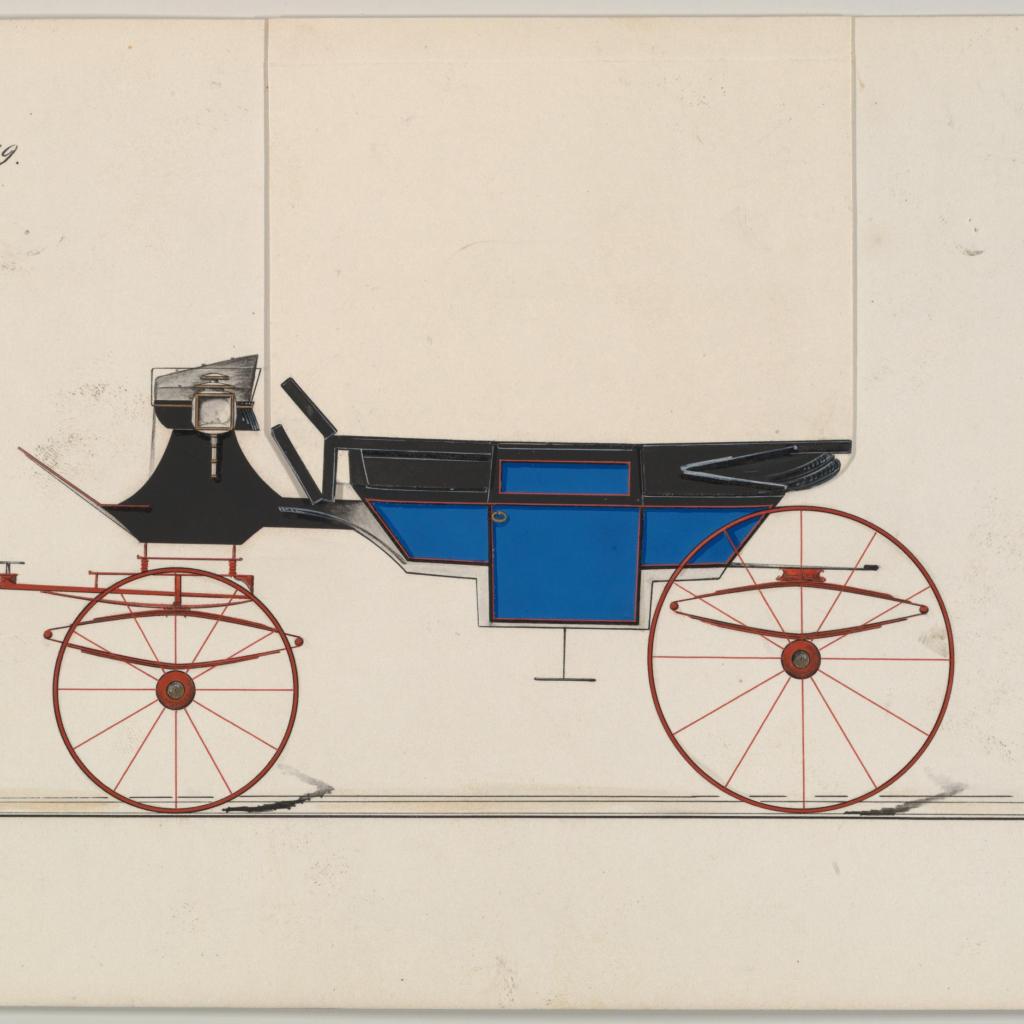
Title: Design for Landau, no. 1019
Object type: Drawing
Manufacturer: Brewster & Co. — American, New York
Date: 1850–70
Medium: Pen and black ink, watercolor and gouache with gum arabic and metallic ink
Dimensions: sheet: 6 7/16 x 9 7/8 in. (16.4 x 25.1 cm)
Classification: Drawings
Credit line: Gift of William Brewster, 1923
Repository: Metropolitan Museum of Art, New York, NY